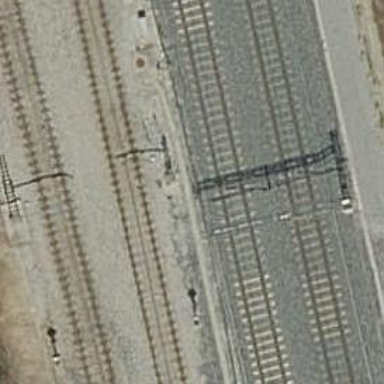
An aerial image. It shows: Railway track with contact line for electrification.